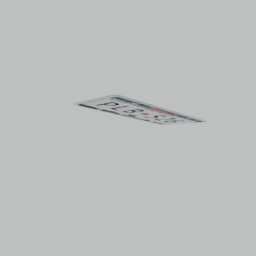
Label: mechanical